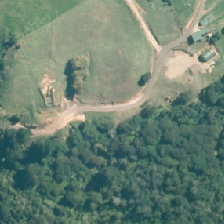
Land cover: high_producing_grassland